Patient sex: M
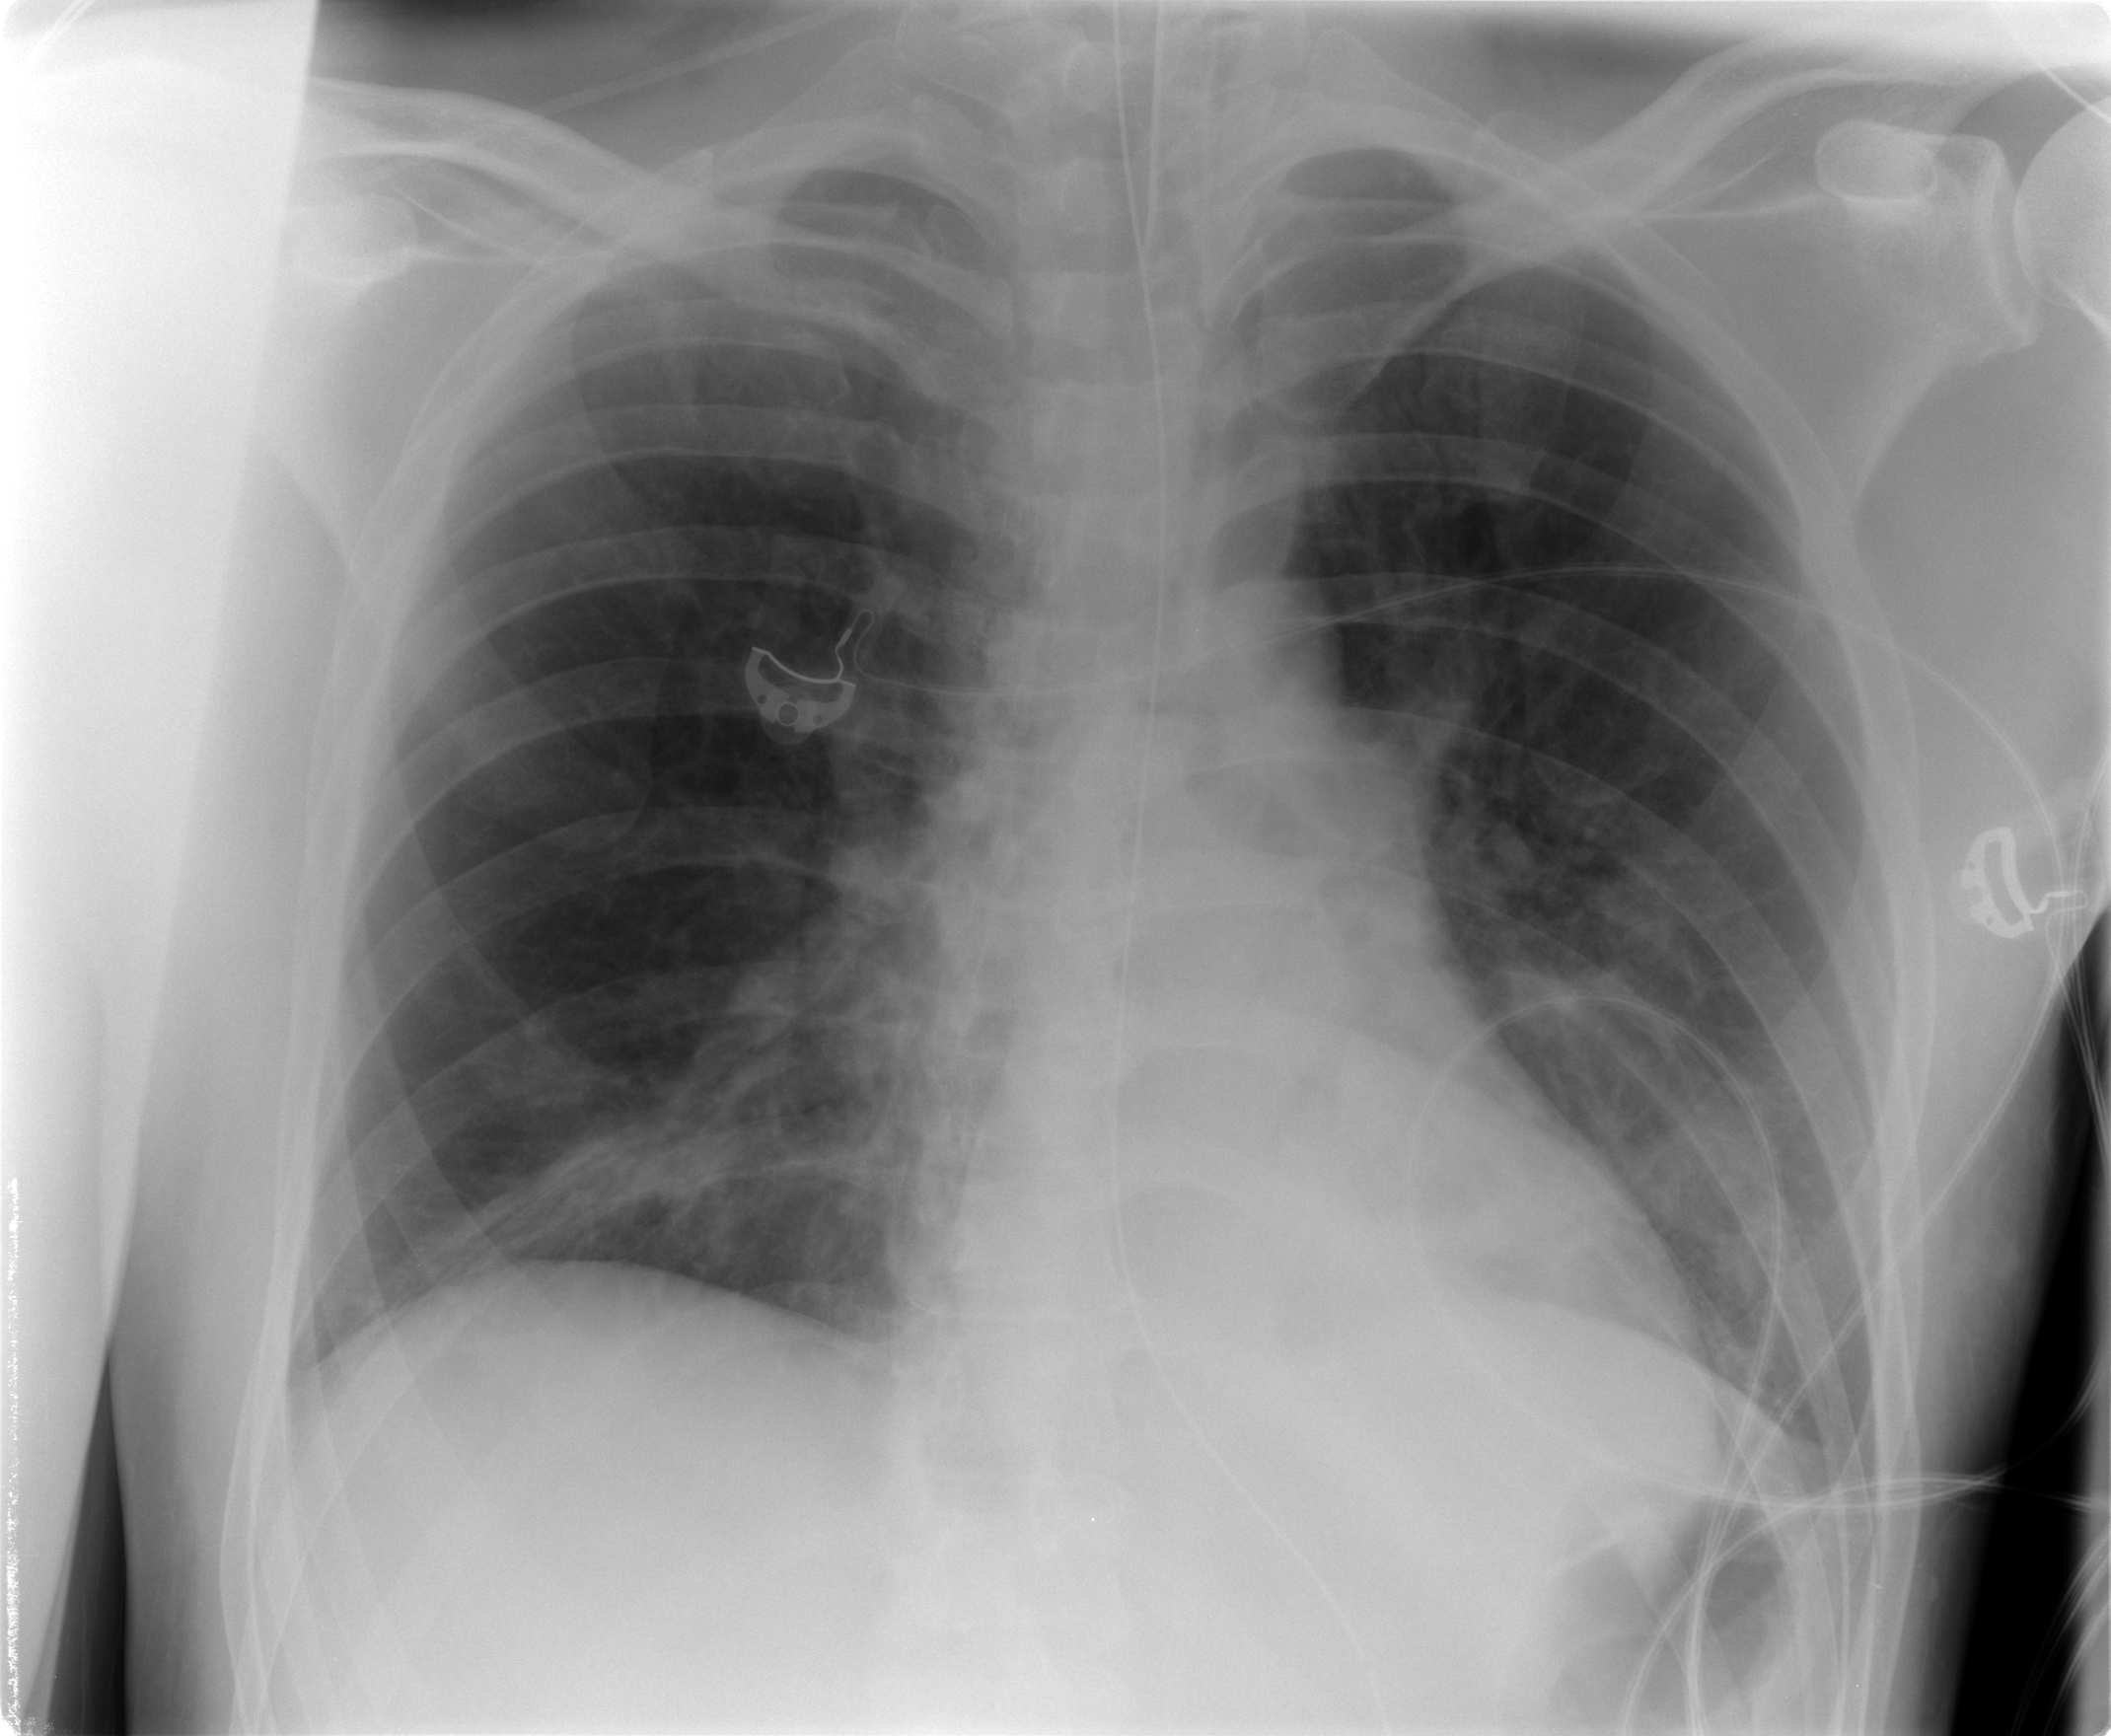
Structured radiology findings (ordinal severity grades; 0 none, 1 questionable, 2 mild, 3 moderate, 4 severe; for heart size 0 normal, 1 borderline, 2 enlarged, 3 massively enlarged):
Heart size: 0
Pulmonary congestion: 1
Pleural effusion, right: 0
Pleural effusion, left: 0
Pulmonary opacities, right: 2
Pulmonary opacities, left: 0
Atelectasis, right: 2
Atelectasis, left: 0